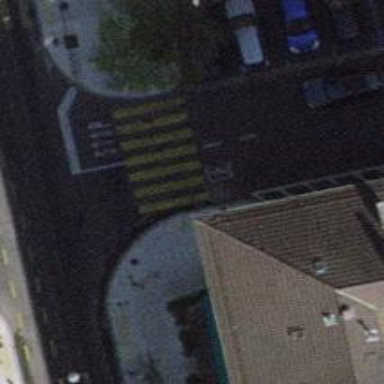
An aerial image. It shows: Marked zebra crossing on the road.